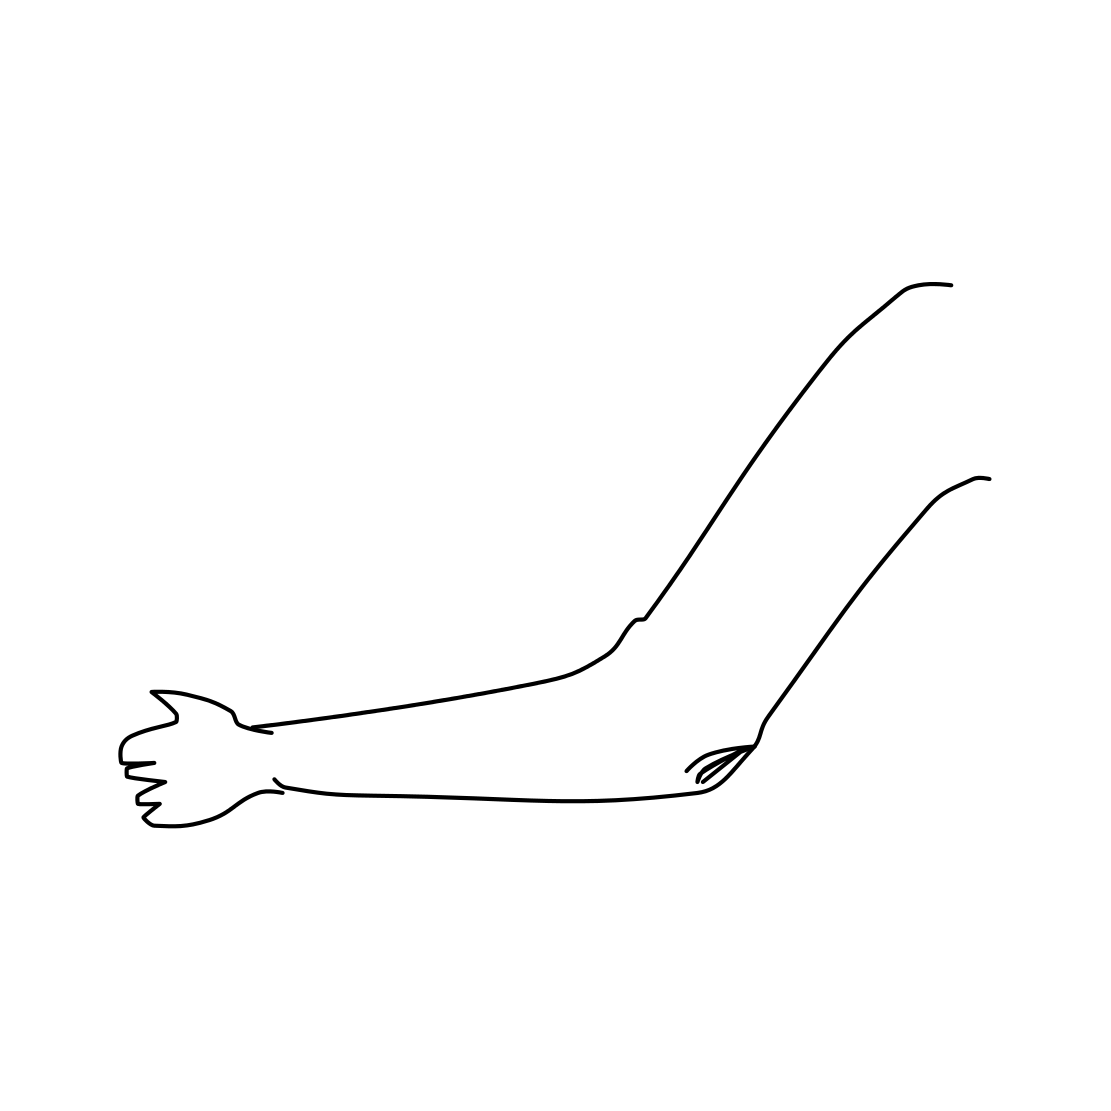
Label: arm